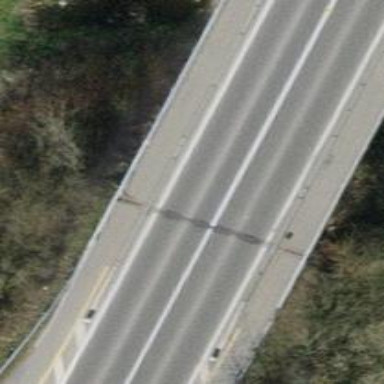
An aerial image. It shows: Asphalt road with primary highway designation. There are cycling tracks on both sides of the road.